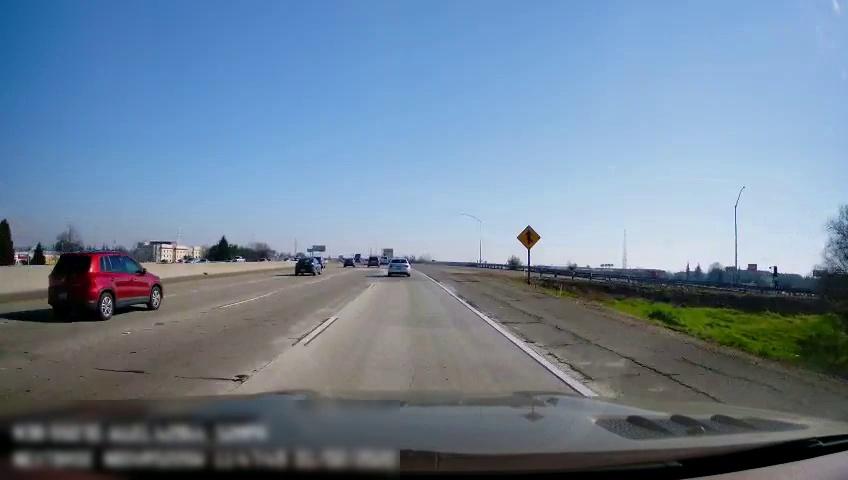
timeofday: Day
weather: Sunny
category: Drivable Space
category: Vehicles | SUV
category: Vehicles | SUV
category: Vehicles | SUV
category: Vehicles | Car
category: Vehicles | SUV
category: Vehicles | Car
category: Vehicles | SUV
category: Vehicles | Truck
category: Lanes | Alternate Lane
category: Lanes | Alternate Lane
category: Lanes | Current Lane
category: Traffic | Signs